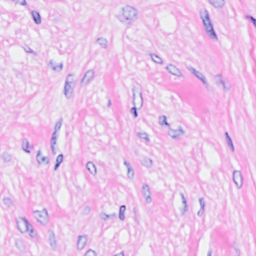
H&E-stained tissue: Breast